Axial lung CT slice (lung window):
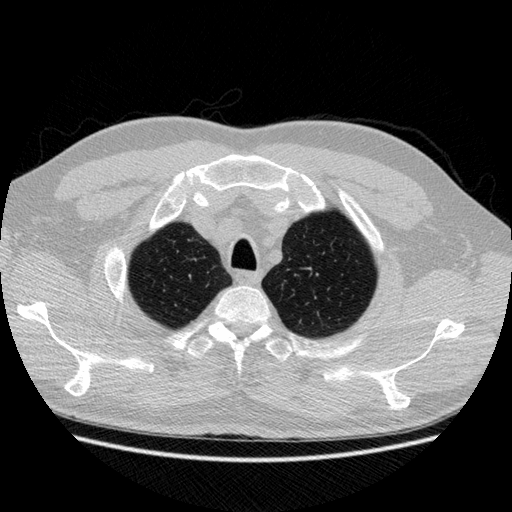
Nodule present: no